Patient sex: M
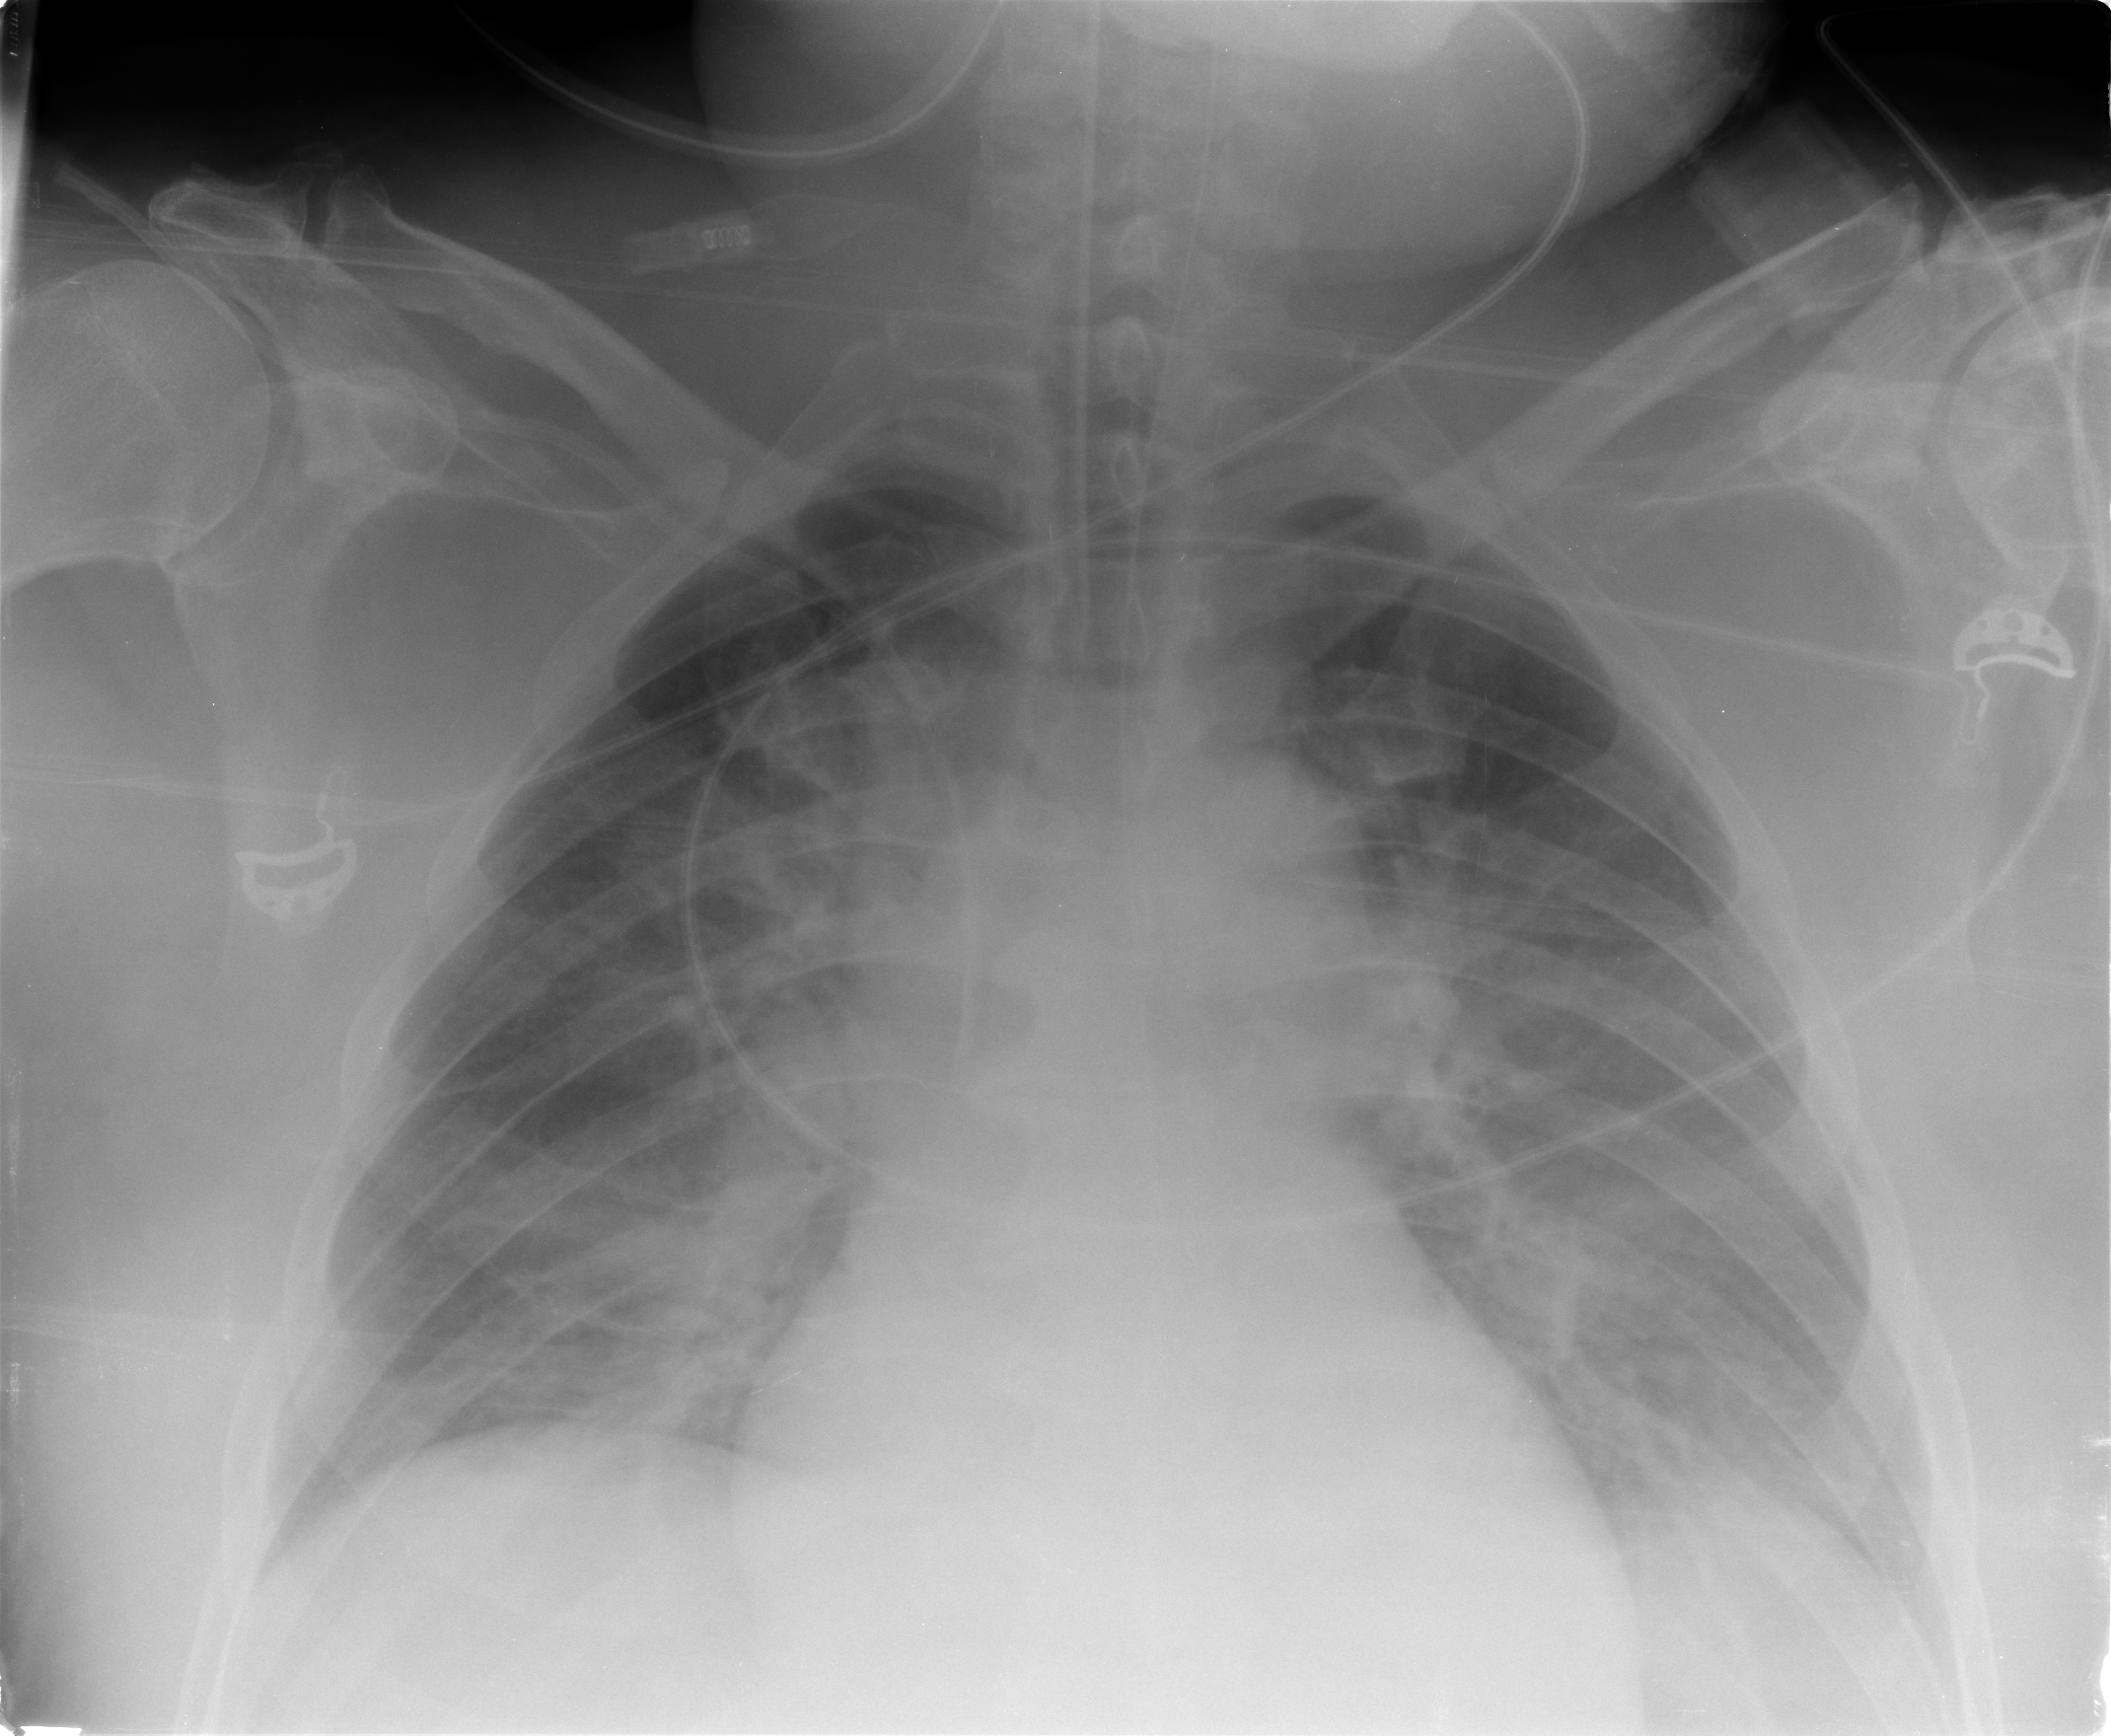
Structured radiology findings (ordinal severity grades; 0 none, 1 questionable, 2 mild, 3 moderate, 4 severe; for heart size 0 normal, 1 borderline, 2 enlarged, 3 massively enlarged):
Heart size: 2
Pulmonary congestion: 3
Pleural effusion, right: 0
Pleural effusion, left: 2
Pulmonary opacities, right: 2
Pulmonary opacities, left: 2
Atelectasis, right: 2
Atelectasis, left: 2